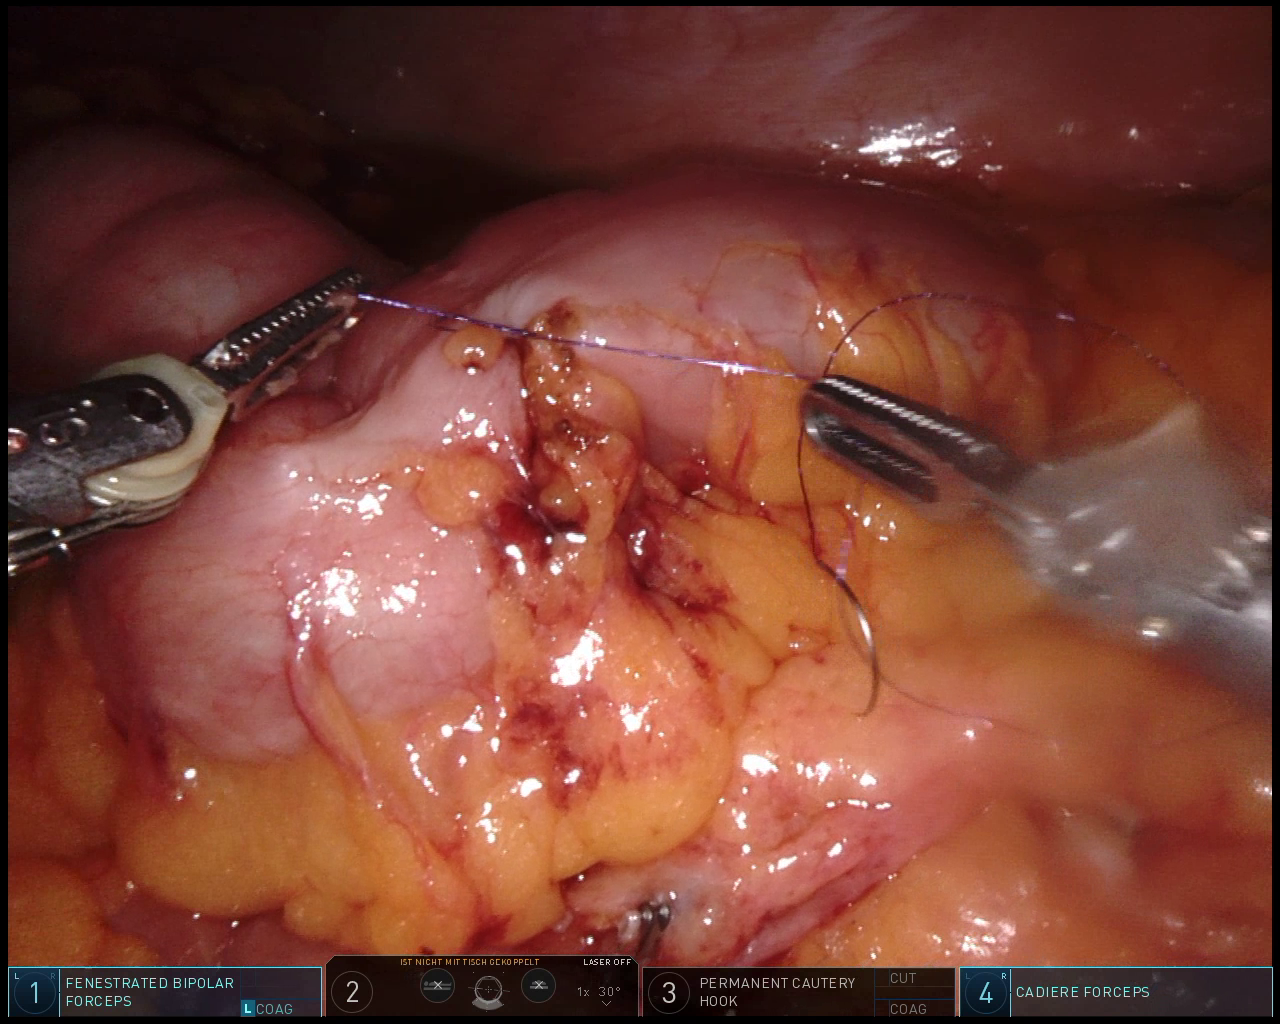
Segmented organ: abdominal_wall
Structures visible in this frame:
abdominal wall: yes
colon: yes
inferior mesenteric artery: no
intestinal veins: no
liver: no
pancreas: no
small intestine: no
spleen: no
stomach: no
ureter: no
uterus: no
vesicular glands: no